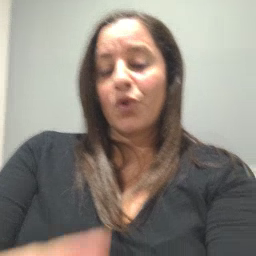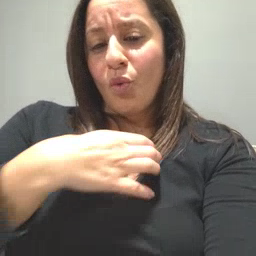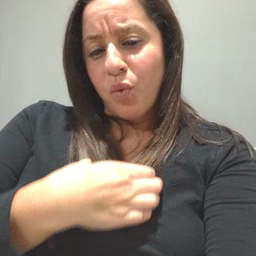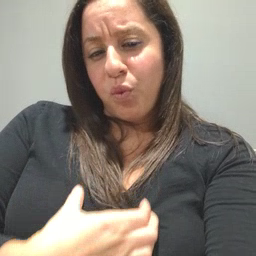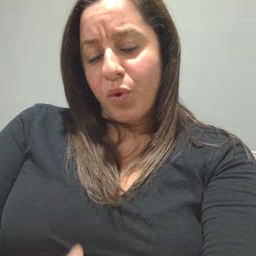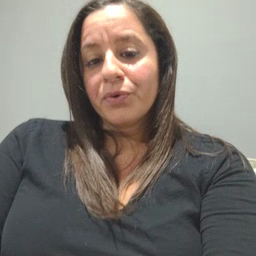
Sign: hungry